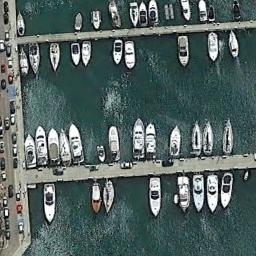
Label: harbor